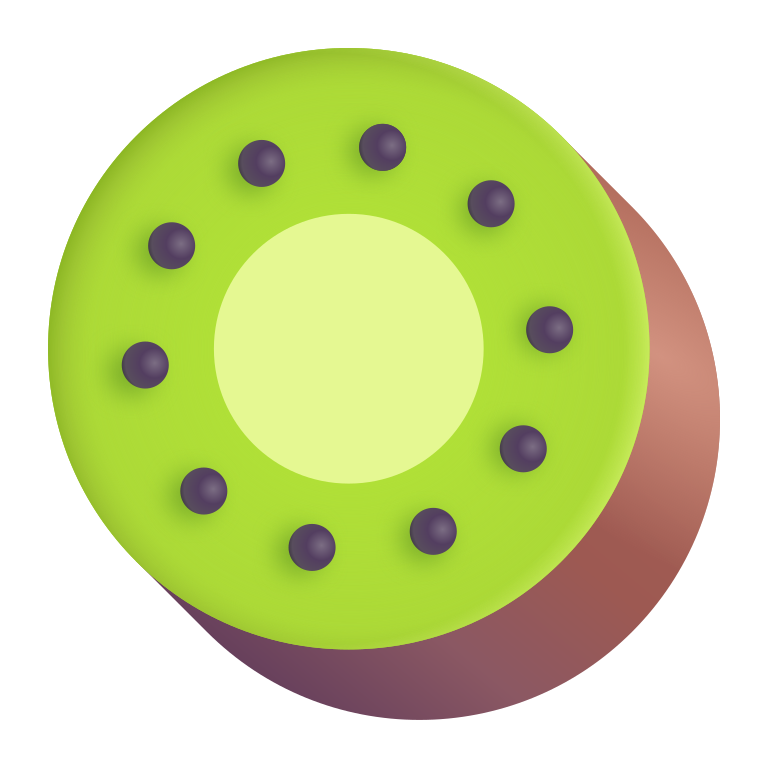
kiwi fruit color